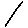
Label: line